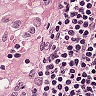
Metastatic tissue present: no